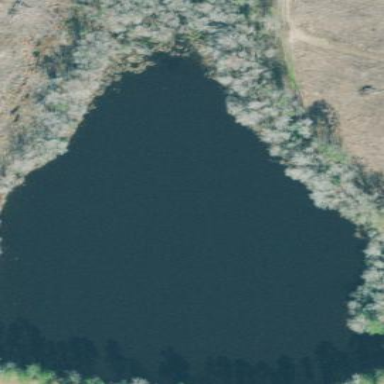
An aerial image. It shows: Reservoir of water.